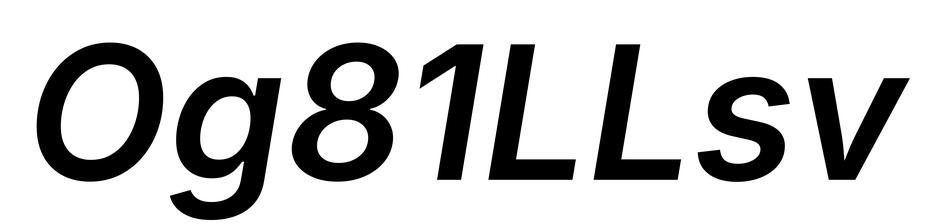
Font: Inter-Italic_SemiBold_Italic